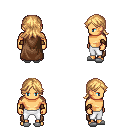
a pixel art fantasy rpg character, male body template, human, tanned skin, brown cape, white pants, light blonde loose hair, leather bracers, white slippers, four views (front, back, left, right), 2x2 character sprite sheet, small pixel art, hard edges, no anti-aliasing